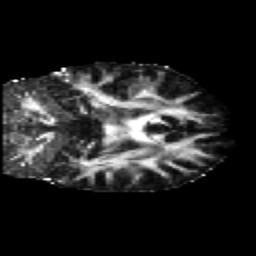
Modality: FA
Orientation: coronal
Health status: healthy
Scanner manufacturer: siemens
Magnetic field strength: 3 T
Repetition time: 12 s
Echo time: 0.092 s